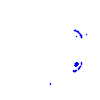
Particle: electron